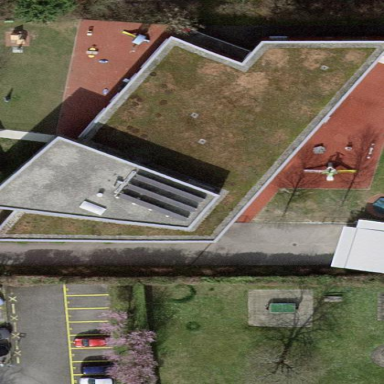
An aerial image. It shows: Kindergarten.